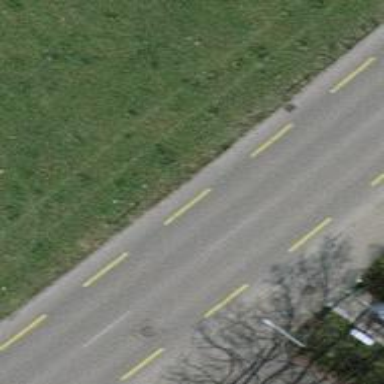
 featuring cycle lane on the left side and sidewalk."